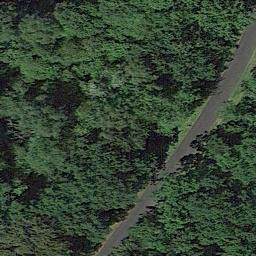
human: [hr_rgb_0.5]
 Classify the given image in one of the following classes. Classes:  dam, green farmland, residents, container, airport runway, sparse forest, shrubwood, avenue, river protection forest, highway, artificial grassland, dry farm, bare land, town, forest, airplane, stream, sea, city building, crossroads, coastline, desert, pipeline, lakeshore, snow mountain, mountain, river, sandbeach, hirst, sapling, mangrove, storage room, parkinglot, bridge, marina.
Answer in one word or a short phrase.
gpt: forest